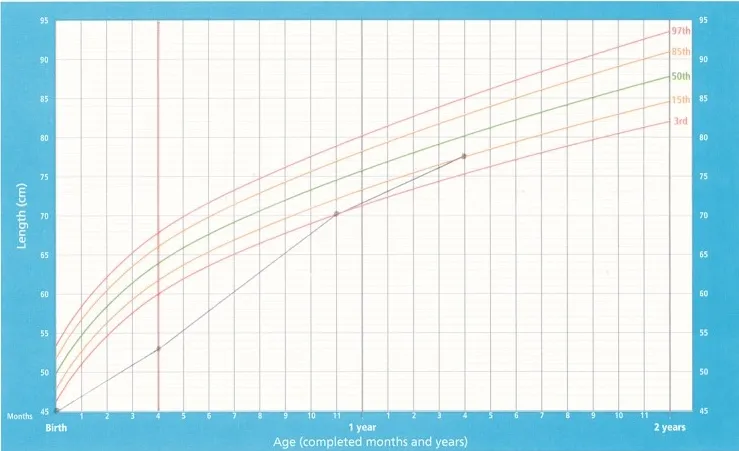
Length-for-age chart for Baby E; solid vertical line showing rapid improvement in length after admission.
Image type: chart (chart)